Field crop: tomato
Growth stage: 2
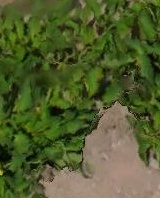
Species: tomato